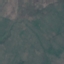
Label: HerbaceousVegetation